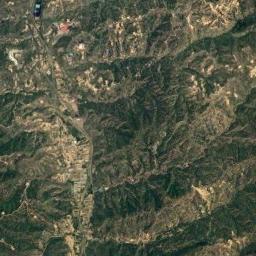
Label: mountain